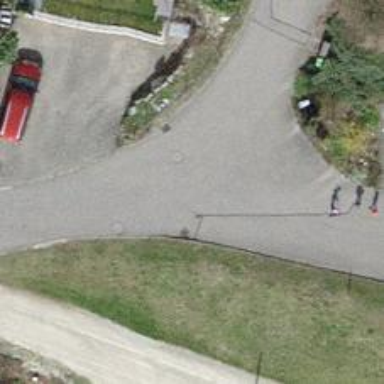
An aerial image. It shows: Smooth asphalt road in residential area.